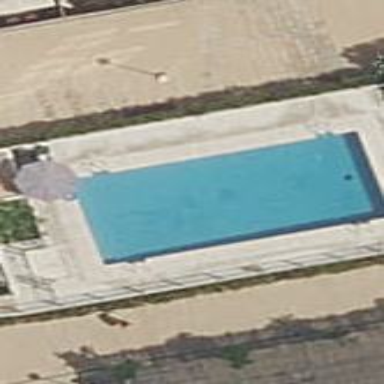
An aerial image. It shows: Swimming pool area designated for leisure and sport.